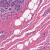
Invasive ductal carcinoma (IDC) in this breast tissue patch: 0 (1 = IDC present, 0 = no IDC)